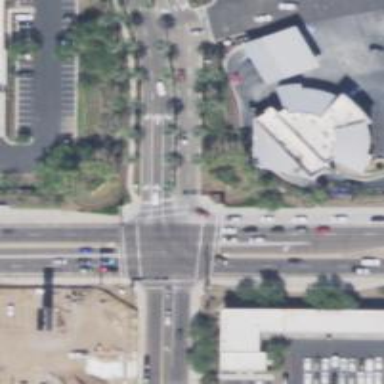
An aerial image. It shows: Solid stop line on the road.